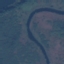
Label: River